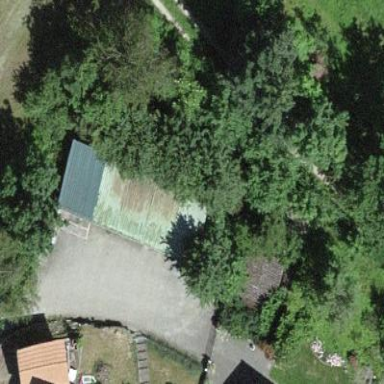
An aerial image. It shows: Garage building.